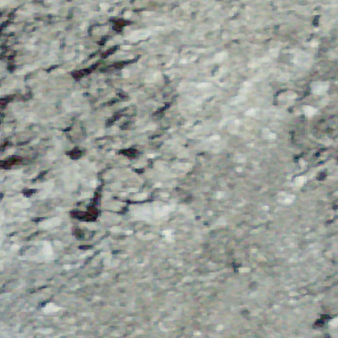
Label: other